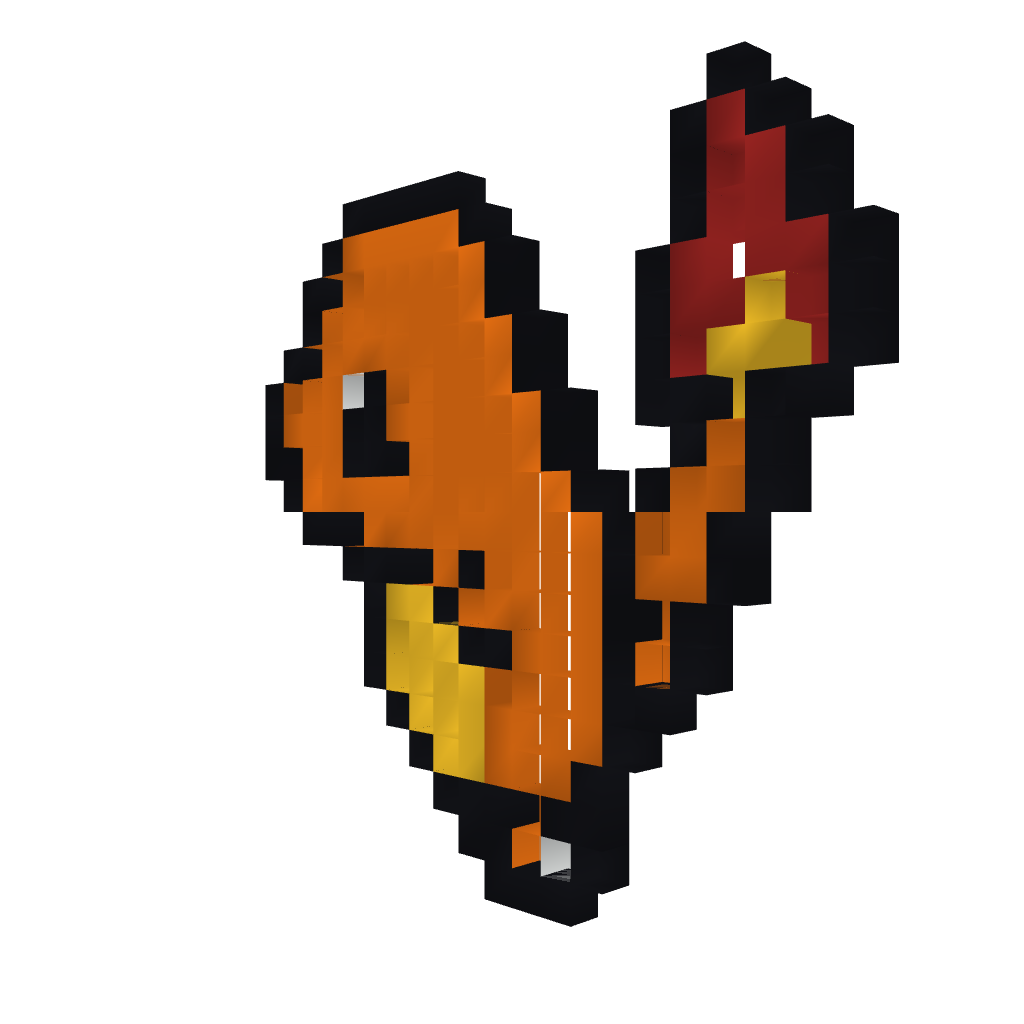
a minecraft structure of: Pokemon!